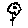
Label: flower